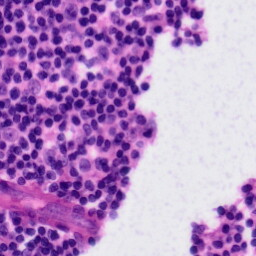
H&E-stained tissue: Tonsil